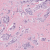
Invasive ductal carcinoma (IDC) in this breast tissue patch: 1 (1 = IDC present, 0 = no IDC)